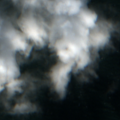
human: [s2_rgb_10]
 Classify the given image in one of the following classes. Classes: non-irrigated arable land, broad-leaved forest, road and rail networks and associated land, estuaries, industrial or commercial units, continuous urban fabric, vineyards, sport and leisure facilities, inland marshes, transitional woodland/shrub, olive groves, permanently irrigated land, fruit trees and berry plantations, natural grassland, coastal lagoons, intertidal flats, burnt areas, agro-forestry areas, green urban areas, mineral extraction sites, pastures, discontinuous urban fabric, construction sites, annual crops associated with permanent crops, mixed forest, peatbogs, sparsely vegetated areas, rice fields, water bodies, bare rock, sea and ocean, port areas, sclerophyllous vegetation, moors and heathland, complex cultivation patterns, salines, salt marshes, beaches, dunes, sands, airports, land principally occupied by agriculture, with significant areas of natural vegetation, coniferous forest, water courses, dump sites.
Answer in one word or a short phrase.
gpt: sea and ocean